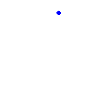
Particle: proton